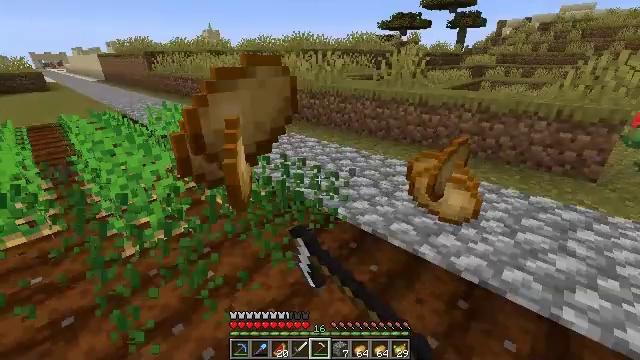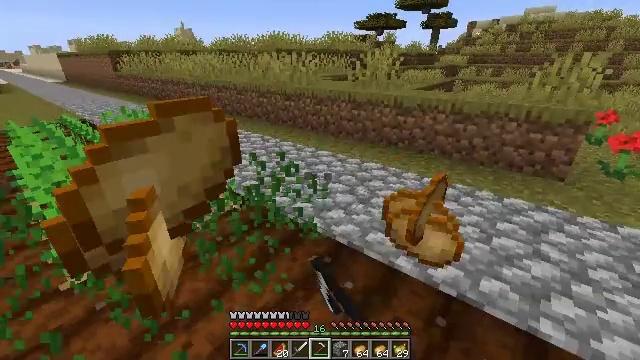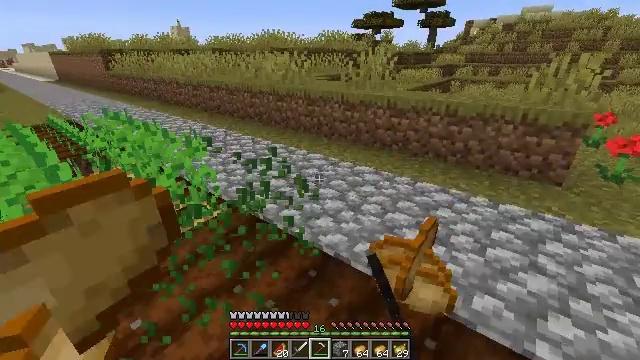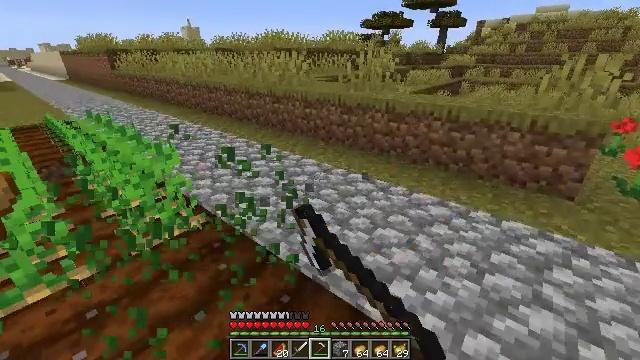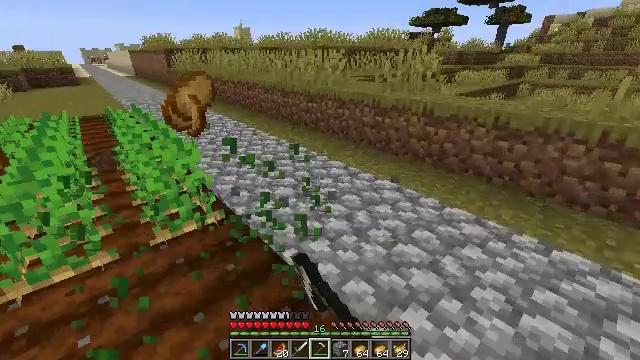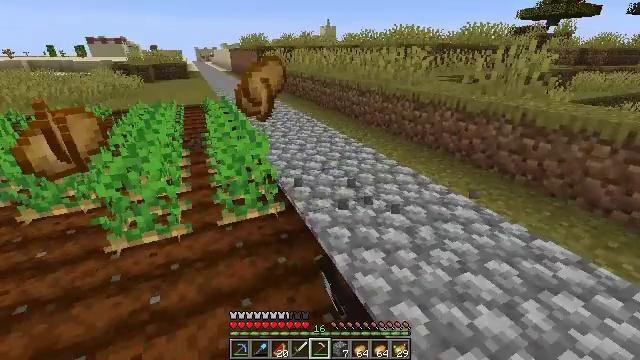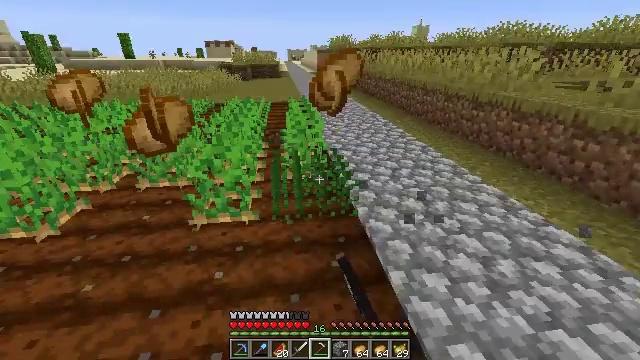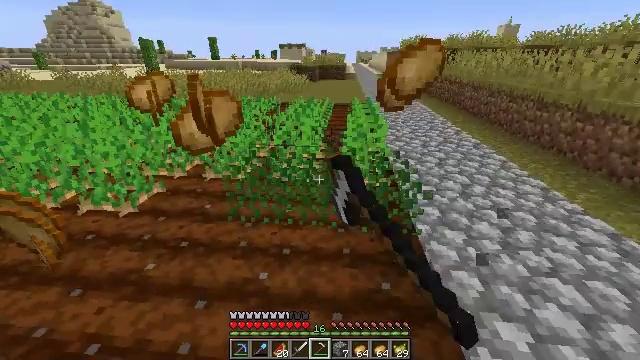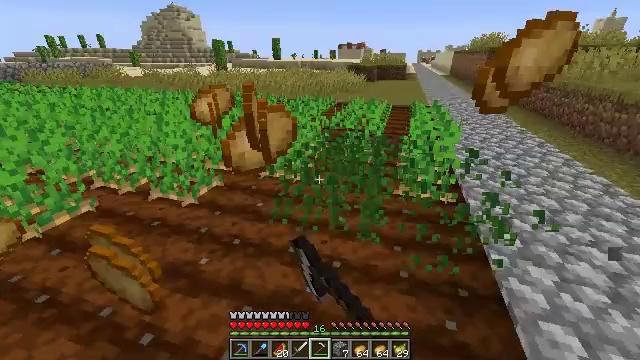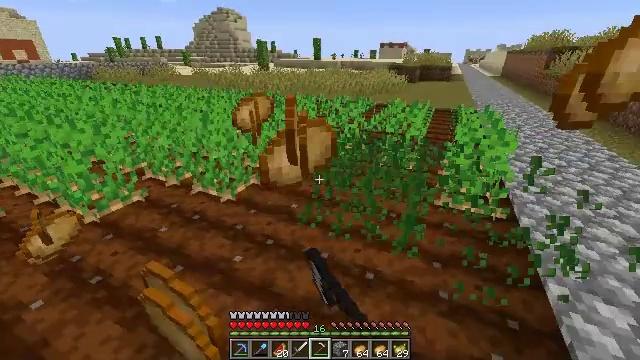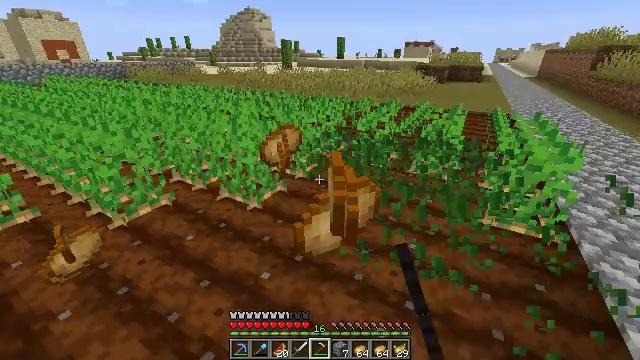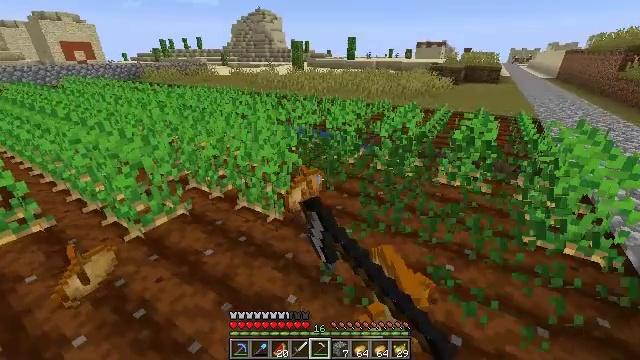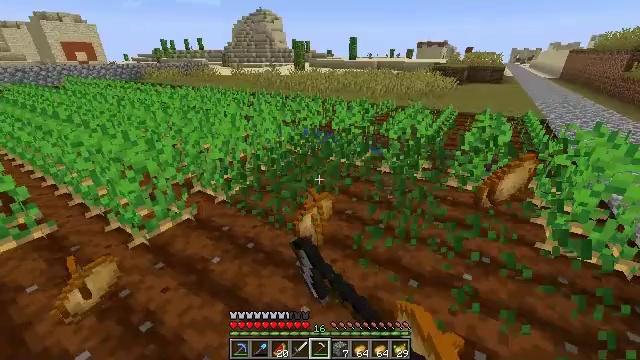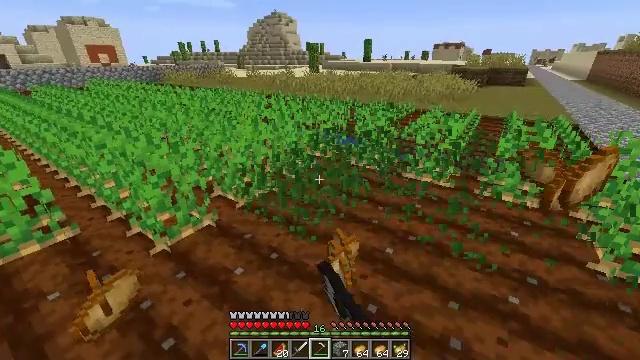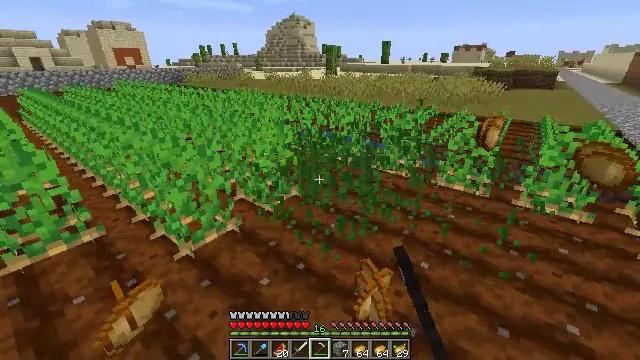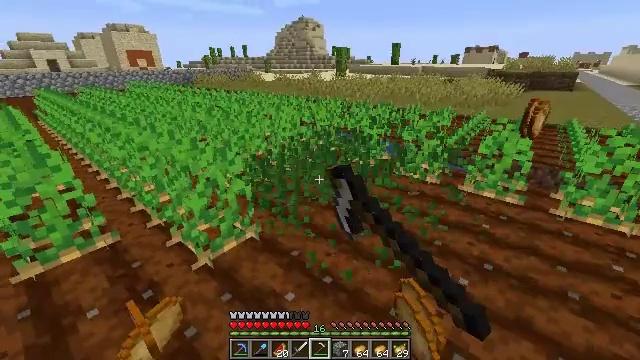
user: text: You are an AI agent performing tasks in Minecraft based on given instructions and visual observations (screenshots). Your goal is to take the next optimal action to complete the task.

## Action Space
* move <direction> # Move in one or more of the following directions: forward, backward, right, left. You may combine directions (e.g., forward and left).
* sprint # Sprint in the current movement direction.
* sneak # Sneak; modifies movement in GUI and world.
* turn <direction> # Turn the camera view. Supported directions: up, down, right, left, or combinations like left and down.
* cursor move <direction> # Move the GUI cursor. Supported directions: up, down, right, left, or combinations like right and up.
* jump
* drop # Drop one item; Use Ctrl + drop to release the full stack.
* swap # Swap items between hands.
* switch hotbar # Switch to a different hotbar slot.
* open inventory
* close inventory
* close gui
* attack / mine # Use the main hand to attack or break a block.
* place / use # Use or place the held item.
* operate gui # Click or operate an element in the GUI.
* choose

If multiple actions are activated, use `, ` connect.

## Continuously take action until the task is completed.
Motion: motion action
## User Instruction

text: Harvest potatoes.
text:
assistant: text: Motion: move forward and move right, turn right, attack / mine
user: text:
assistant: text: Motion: move forward and move right, attack / mine
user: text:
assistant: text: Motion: move forward and move right, turn left, attack / mine
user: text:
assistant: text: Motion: move forward and move right, turn left, attack / mine
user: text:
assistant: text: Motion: move forward, turn left, attack / mine
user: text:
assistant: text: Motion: move forward and move left, turn left, attack / mine
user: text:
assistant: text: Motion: move forward and move left, turn left, attack / mine
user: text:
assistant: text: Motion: move forward and move left, turn left, attack / mine
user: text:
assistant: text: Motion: move forward and move left, turn left, attack / mine
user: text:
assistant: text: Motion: move forward and move left, turn left, attack / mine
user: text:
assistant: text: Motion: move forward and move left, turn left, attack / mine
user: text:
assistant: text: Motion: move forward and move left, attack / mine
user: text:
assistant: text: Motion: move forward and move left, turn left, attack / mine
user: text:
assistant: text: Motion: move forward and move left, turn left, attack / mine
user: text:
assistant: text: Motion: move forward and move left, turn left, attack / mine
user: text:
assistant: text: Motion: move forward and move right, attack / mine
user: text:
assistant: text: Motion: move forward and move right, turn right and up, attack / mine
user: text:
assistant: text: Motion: move forward and move right, turn right and up, attack / mine
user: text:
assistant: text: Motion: move forward and move right, turn right, attack / mine
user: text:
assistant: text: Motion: move forward and move right, turn right, attack / mine
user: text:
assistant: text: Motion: move forward and move right, turn right, attack / mine
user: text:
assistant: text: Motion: move forward and move right, turn right, attack / mine
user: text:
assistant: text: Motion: move forward and move right, attack / mine
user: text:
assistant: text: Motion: move forward and move right, attack / mine
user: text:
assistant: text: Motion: move forward and move right, turn left, attack / mine
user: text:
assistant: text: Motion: move forward and move left, turn left, attack / mine
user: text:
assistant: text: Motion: move forward and move left, turn left, attack / mine
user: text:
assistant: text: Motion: move forward and move left, turn left, attack / mine
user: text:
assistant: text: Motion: move forward and move left, turn left, attack / mine
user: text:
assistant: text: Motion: move forward and move left, turn left, attack / mine